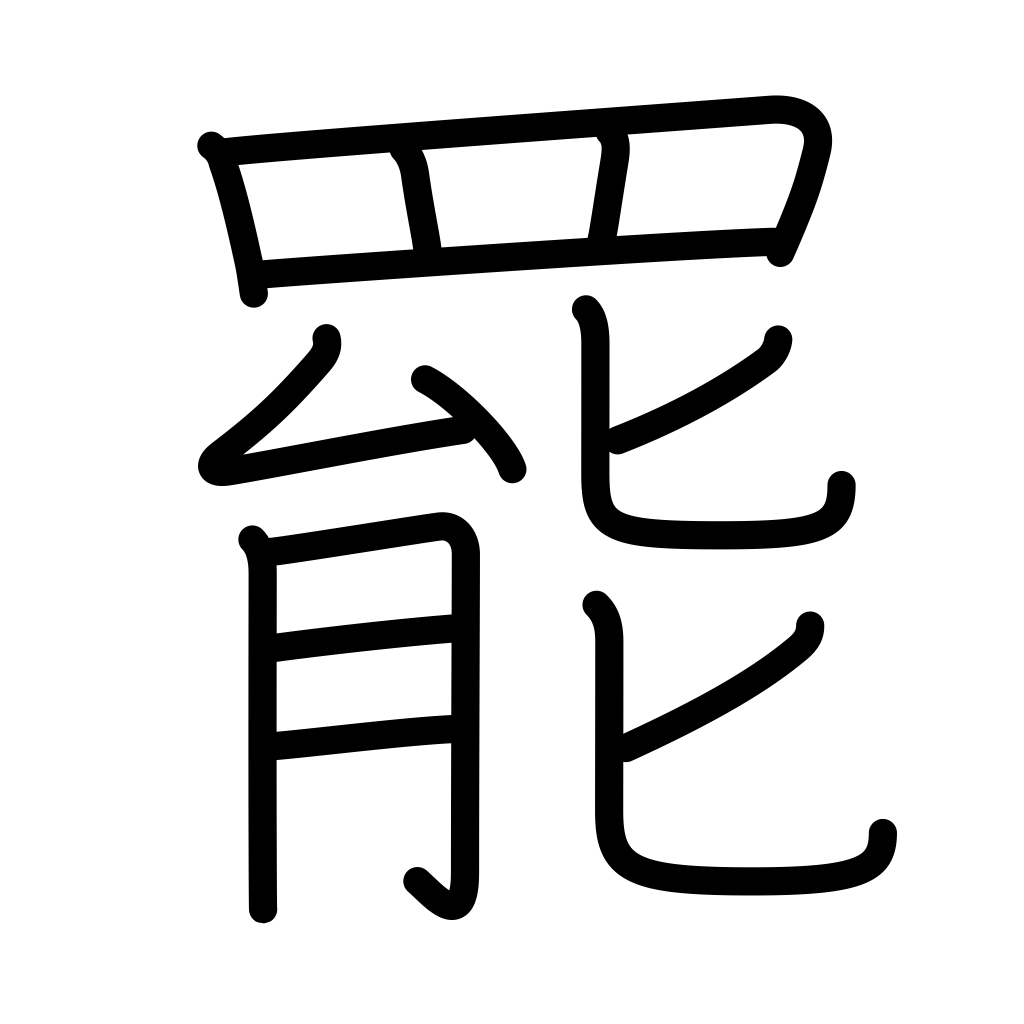
Meaning: quit, stop, leave, withdraw, go